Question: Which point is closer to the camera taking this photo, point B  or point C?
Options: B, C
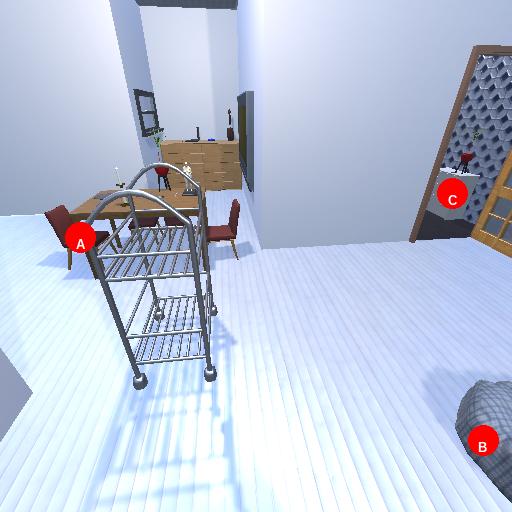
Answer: B